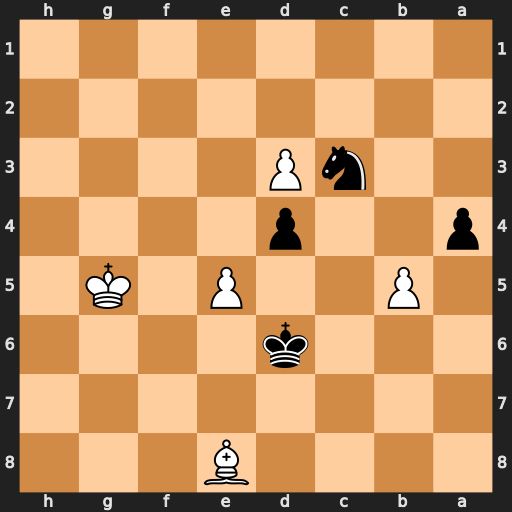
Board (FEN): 4B3/8/3k4/1P2P1K1/p2p4/2nP4/8/8
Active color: b
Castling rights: -
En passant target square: -
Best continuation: Kxe5 b6 Kd6 Kf5 a3